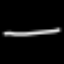
Label: line